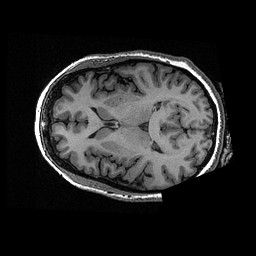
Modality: T1w
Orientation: axial
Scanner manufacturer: ge
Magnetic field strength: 3 T
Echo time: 0.00318 s